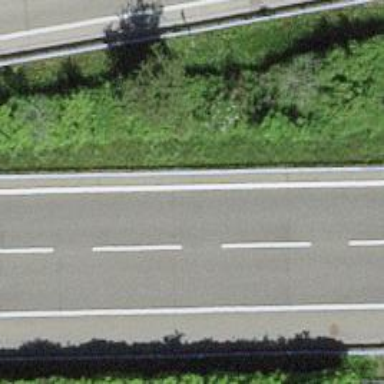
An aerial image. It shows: Asphalt motorway.